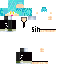
A female skeleton skin with pale skin dressed in a blue tshirt and blue pants, featuring a closed mouth.